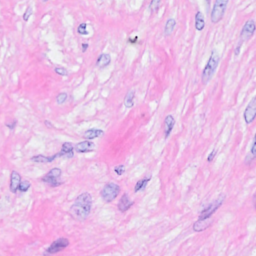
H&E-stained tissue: Breast